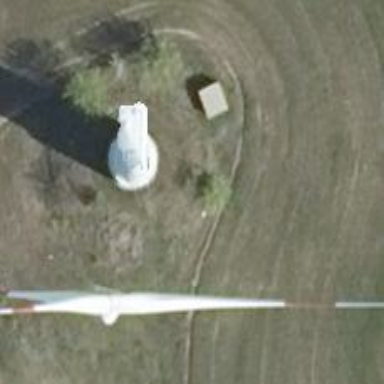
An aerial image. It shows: Wind generator with horizontal axis. The generator is wind turbine.